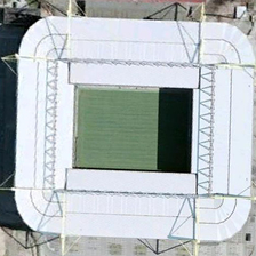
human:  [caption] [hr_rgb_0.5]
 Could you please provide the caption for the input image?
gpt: this is an aesthetic rectangular stadium with white roofs covering its bleachers .

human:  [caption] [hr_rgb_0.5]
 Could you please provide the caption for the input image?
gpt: On the square there is a square stadium rounded on a square.

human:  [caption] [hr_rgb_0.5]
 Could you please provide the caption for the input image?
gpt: an almost rectangular white stadium is near some trees .

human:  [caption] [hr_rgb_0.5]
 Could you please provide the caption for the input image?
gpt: The square has a square square in the square.

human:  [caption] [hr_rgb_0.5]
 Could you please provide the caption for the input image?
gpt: There is a round square Stadium on the square.